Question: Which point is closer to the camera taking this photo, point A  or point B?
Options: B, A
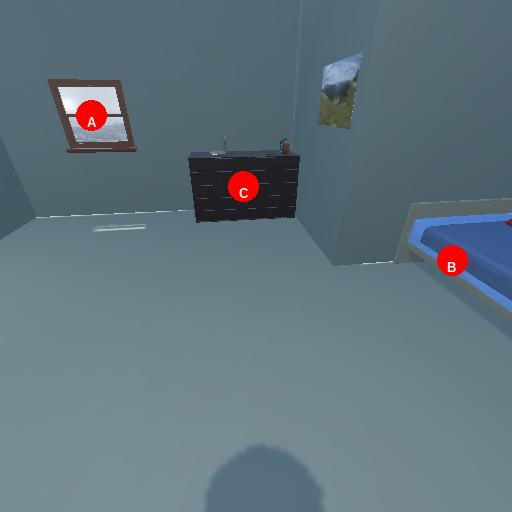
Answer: B